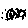
Label: moon